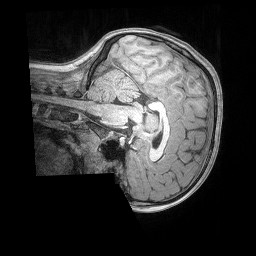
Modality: T1w
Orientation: sagittal
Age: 9
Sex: female
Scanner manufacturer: siemens
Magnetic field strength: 3 T
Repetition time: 2.53 s
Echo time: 0.00164 s